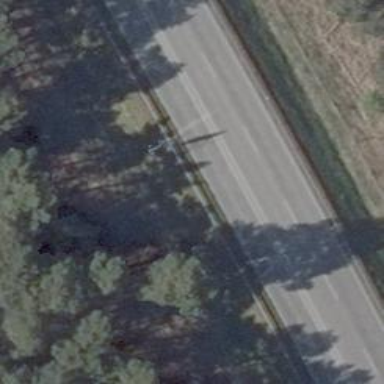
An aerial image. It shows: Asphalt trunk highway.